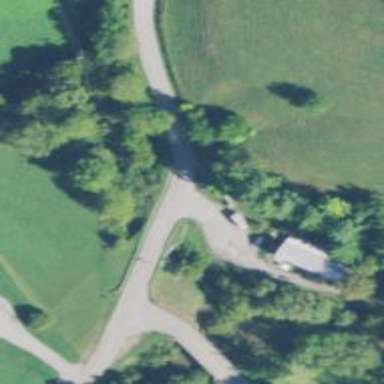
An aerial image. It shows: Road with stop sign.